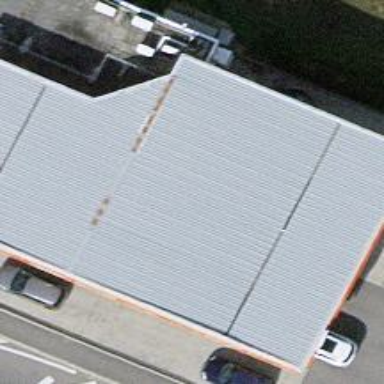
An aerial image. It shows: Fuel station.